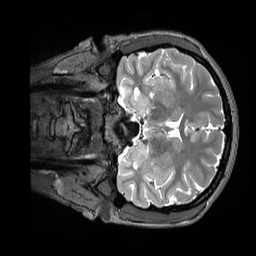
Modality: T2w
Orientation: coronal
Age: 21
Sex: female
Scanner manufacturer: siemens
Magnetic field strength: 3 T
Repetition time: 3.2 s
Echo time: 0.408 s